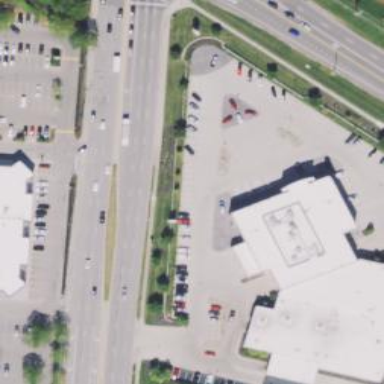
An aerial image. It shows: Car shop building.